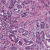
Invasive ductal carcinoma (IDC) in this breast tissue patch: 1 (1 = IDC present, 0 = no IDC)